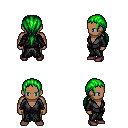
a pixel art fantasy rpg character, male body template, human, dark skin, gray robe, gold greaves, green ponytail hairstyle, maroon shoes, four views (front, back, left, right), 2x2 character sprite sheet, small pixel art, hard edges, no anti-aliasing